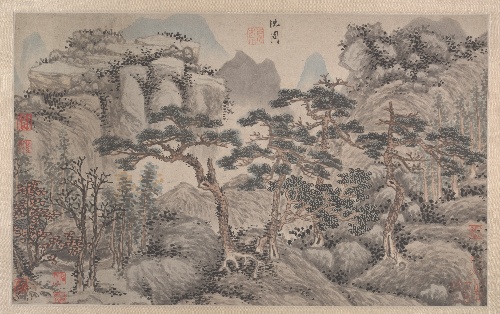
Artist: Shen Zhou
Artist bio: Chinese, 1427–1509
Object type: Album leaf mounted as a hanging scroll
Classification: Paintings
Medium: Album leaf mounted as a hanging scroll; ink and color on paper
Culture: China
Period: Ming (1368–1644) or Qing (1644–1911) dynasty
Dimensions: 60 5/8 x 23 3/4 in. (154.0 x 60.3 cm)
Department: Asian Art
Credit line: The C. C. Wang Family Collection, Gift of C. C. Wang, 1968
Accession year: 1968
Repository: Metropolitan Museum of Art, New York, NY
Tags: Landscapes